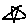
Label: star